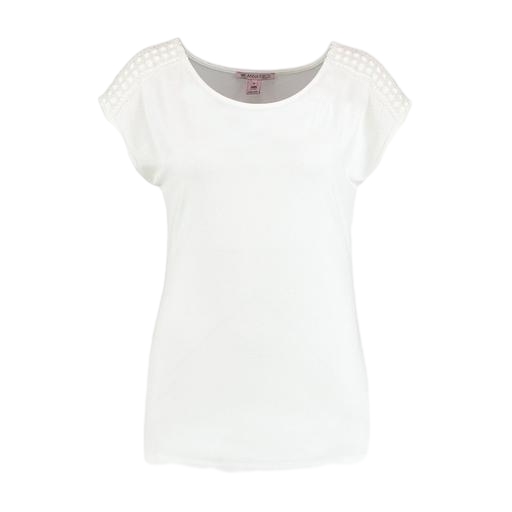
white lace-inset cap-sleeve top, short-sleeve top only macy, white short-sleeved top, white background